Interaction volume radius: 5 \u00c5
Interaction volume height: 30 \u00c5
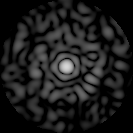
Disorder parameter: 0.8488